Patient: sex M, age 60
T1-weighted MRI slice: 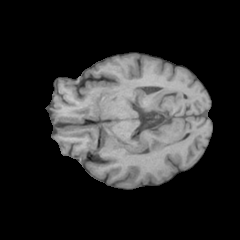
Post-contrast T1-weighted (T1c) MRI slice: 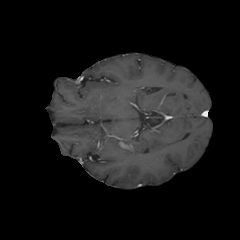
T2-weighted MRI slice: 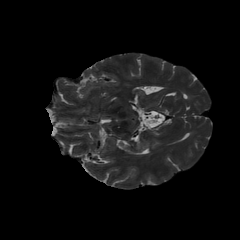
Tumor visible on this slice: no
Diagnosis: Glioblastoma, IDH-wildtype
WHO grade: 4